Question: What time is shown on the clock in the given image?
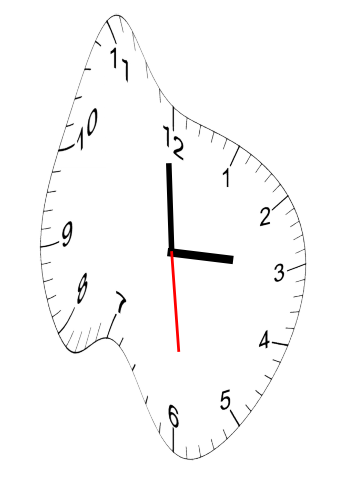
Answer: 02:59:29